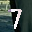
Label: 7